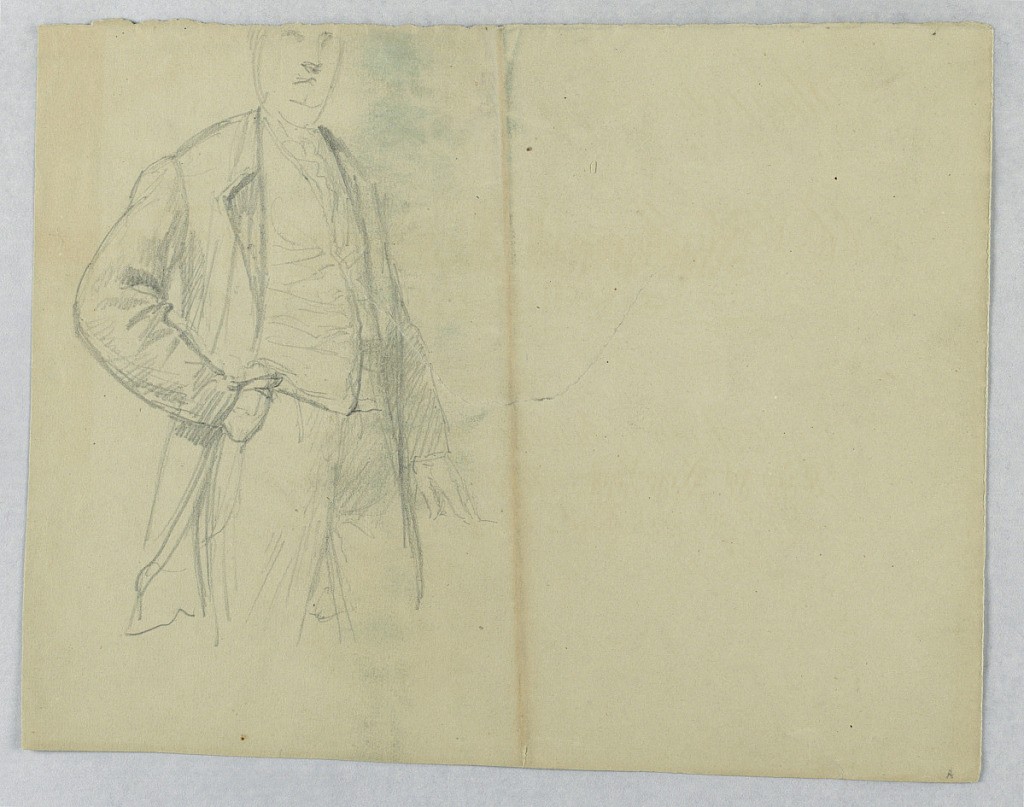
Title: Sketch for Portrait of Mr. Samuel Ward Sr., Standing with Hand in Pocket
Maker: Daniel Huntington, American, 1816–1906
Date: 1880
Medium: Graphite on grey paper
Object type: Drawing
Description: At far left, man standing with right hand in pocket.